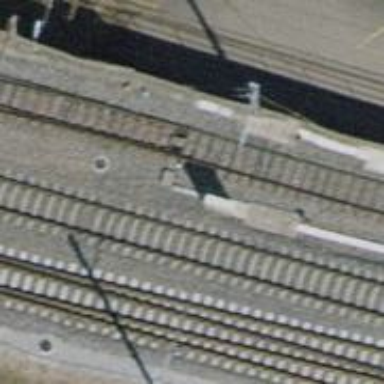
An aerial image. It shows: Railway switch.